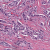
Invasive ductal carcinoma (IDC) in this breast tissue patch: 1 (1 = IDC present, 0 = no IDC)